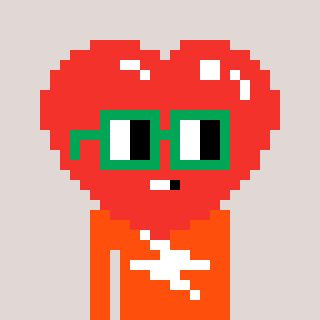
a pixel art character with square green glasses, a heart-shaped head and a orange-colored body on a warm background